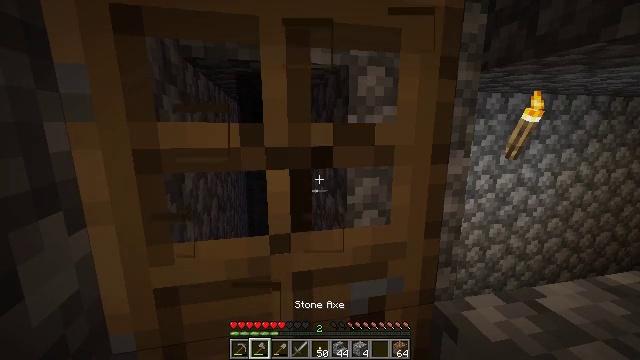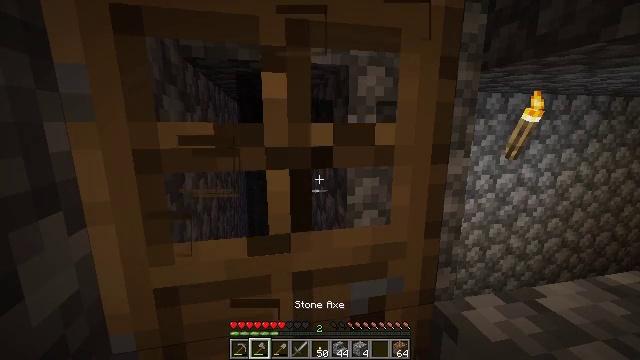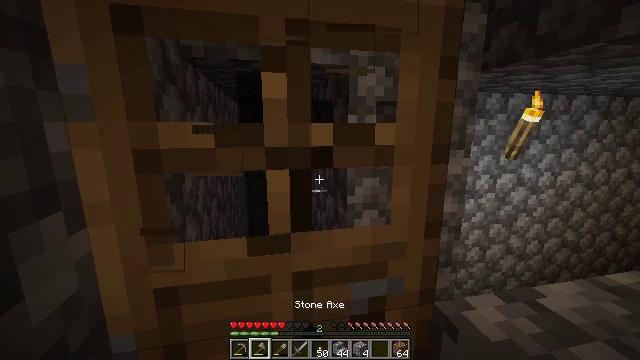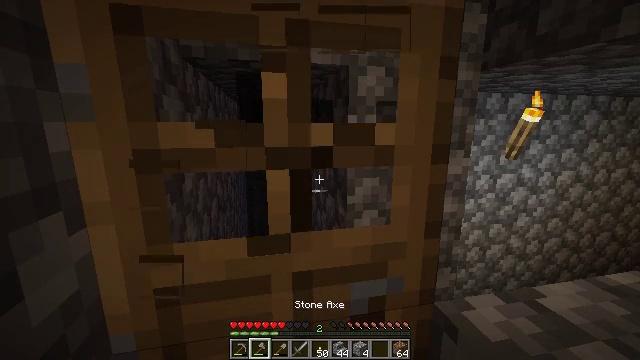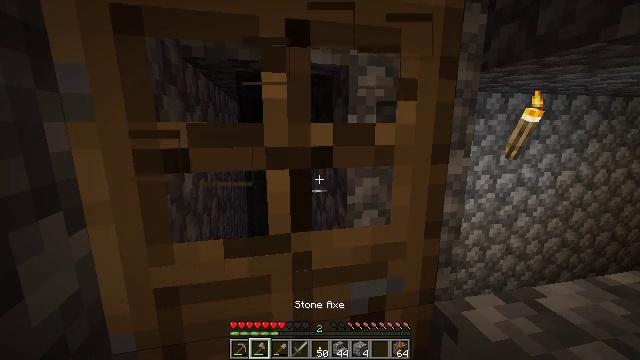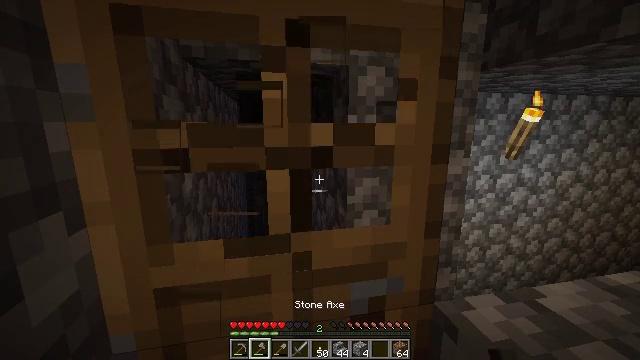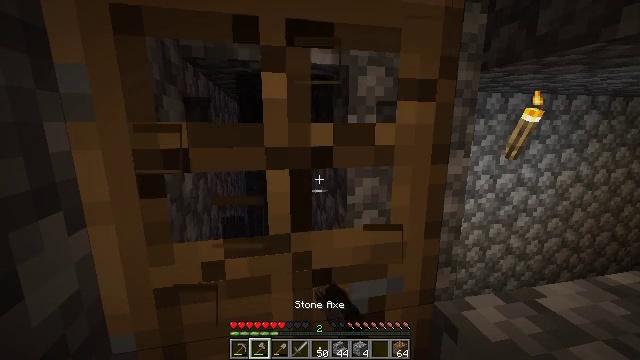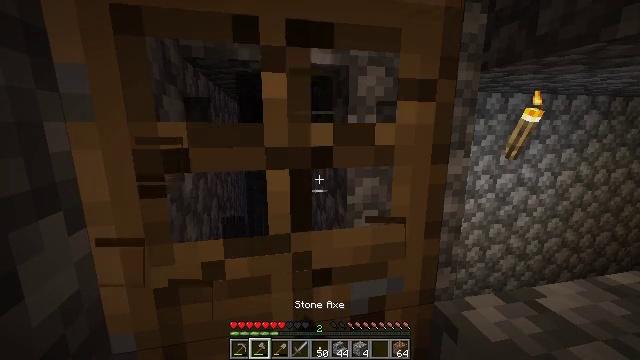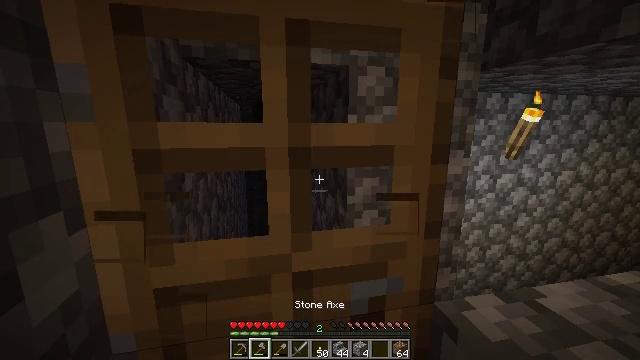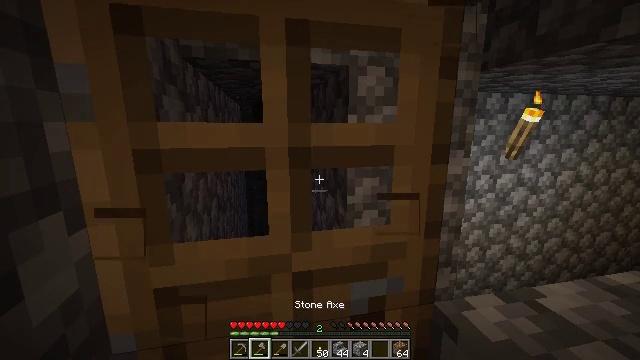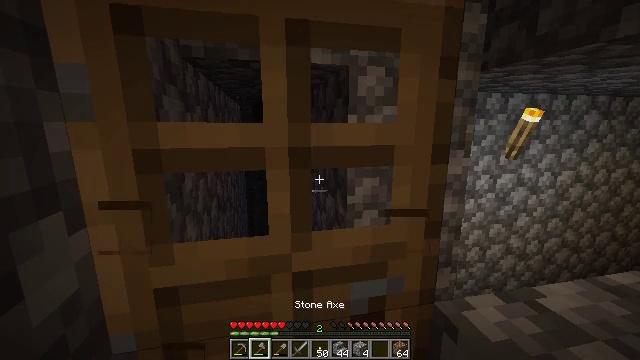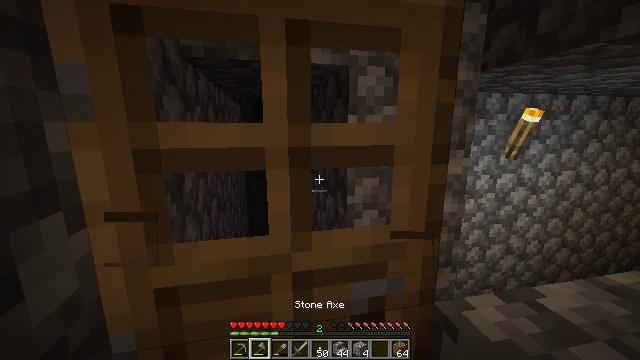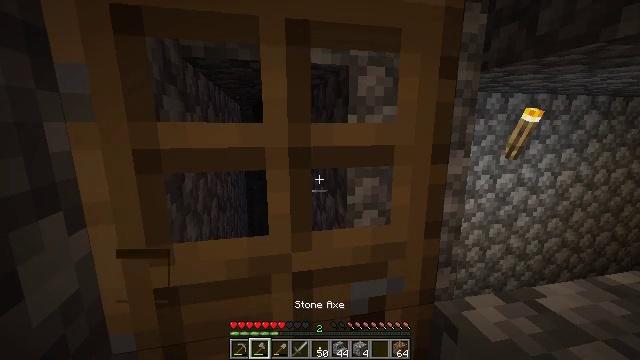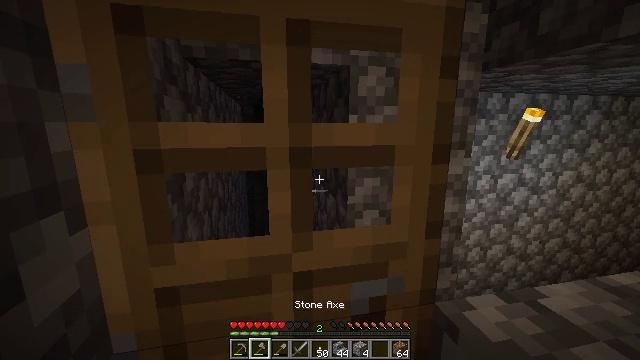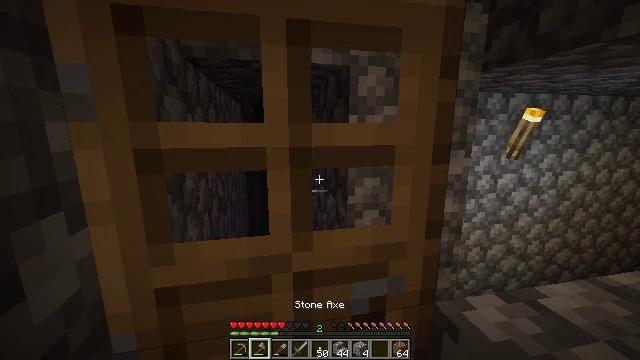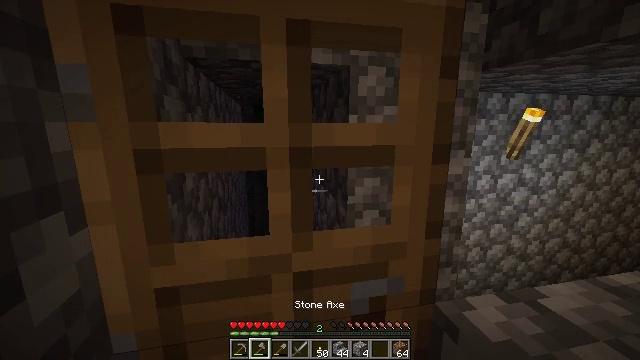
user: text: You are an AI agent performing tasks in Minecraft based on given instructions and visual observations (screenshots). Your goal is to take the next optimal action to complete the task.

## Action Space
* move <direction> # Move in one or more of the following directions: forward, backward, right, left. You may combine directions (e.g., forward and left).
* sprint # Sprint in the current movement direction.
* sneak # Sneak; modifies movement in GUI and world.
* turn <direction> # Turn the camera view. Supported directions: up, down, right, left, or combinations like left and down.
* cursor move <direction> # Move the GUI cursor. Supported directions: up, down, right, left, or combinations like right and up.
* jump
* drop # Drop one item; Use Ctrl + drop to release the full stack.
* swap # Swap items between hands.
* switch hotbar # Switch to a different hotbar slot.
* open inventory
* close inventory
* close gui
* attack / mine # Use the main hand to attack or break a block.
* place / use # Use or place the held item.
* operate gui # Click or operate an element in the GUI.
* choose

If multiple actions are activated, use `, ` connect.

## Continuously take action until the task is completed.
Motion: motion action
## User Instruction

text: Attack the oak door to gather it.
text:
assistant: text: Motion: attack / mine
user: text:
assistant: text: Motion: attack / mine
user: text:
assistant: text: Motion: attack / mine
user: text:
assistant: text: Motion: attack / mine
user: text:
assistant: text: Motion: attack / mine
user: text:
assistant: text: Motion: attack / mine
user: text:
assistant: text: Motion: attack / mine
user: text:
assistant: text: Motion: no_op
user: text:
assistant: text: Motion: no_op
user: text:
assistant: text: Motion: no_op
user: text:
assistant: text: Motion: no_op
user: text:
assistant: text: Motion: no_op
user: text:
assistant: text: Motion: no_op
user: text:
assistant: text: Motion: no_op
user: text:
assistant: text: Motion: no_op
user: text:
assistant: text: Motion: no_op
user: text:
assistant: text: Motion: no_op
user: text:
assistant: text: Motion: attack / mine
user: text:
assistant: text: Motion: attack / mine
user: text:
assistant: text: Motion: attack / mine
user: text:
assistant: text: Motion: attack / mine
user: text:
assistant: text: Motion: attack / mine
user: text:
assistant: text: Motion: attack / mine
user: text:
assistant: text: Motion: attack / mine
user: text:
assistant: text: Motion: attack / mine
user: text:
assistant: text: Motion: attack / mine
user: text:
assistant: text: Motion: attack / mine
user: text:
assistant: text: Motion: attack / mine
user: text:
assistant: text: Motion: attack / mine
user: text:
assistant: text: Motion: attack / mine